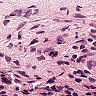
Metastatic tissue present: no